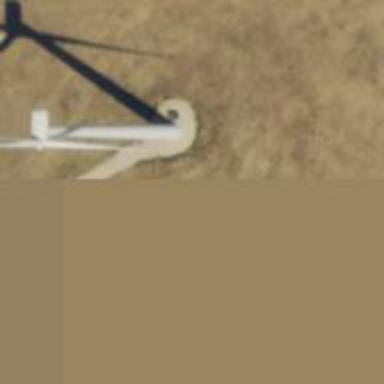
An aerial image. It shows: Wind generator powered by horizontal axis wind turbine.